Aerial crown-view tile of a tropical tree (Barro Colorado Island, Panama), acquired 20241216:
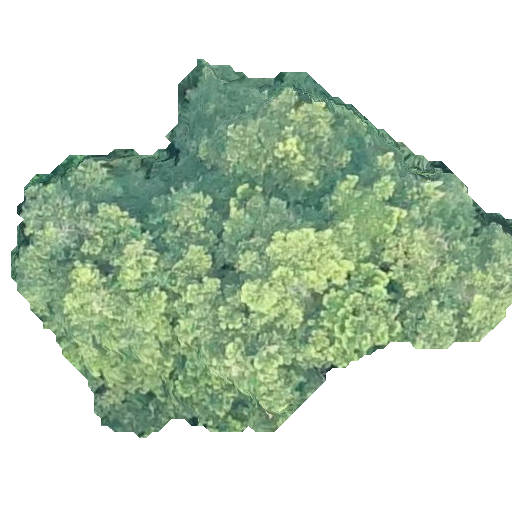
Species: Terminalia amazonia
GBIF accepted scientific name: Terminalia amazonica
Crown area: 179.109 m²